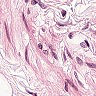
Metastatic tissue present: no